Question: I have a basic file/folder structure on the Desktop where the "Test" folder contains "Folder 1", which in turn contains 2 subfolders:
- -
I am attempting to write a script which looks into each parent folder (, etc) and if it finds an subfolder, it will run a function and output the results into the subfolder.
I made a simple diagram to showcase this where if contains the relevant subfolders then the function will run; if does contain the subfolders then it's simply ignored:

I looked into the following posts but having some trouble:
- <URL>
The following is the script which seems to run happily, annoying thing is that it doesn't produce an error so this real noob can't see where the problem is:
'''
import os, sys
from os.path import expanduser
home = expanduser("~")
for subFolders, files in os.walk(home + "\Test\" + "\*Original\"):
if filename.endswith('.shp'):
output = home + "\Test\" + "\*Processed\" + filename
# do_some_function, output
'''
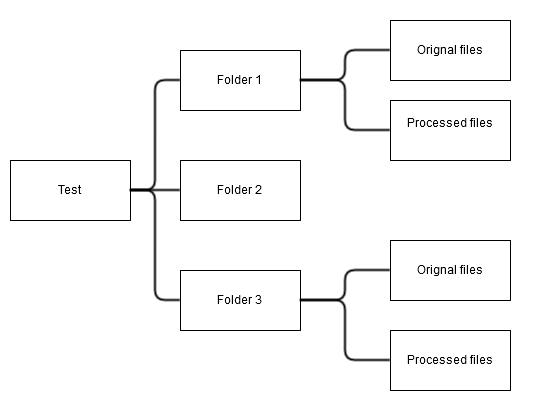
Answer: I guess you mixed something up in your 'os.walk()'-loop.
I just created a simple structure as shown in your question and used this code to get what you're looking for:
'''
root_dir = '/path/to/your/test_dir'
original_dir = 'Original files'
processed_dir = 'Processed files'
for path, subdirs, files in os.walk(root_dir):
if original_dir in path:
for file in files:
if file.endswith('shp'):
print('original dir: \t' + path)
print('original file: \t' + path + os.path.sep + file)
print('processed dir: \t' + os.path.sep.join(path.split(os.path.sep)[:-1]) + os.path.sep + processed_dir)
print('processed file: ' + os.path.sep.join(path.split(os.path.sep)[:-1]) + os.path.sep + processed_dir + os.path.sep + file)
print('')
'''
I'd suggest to only use wildcards in a directory-crawling script if you are REALLY sure what your directory tree looks like. I'd rather use the full names of the folders to search for, as in my script.
### Update: Paths
Whenever you use paths, take care of your path separators - the slashes.
On windows systems, the backslash is used for that:
'''
C:\any\path\you\name
'''
Most other systems use a normal, forward slash:
'''
/the/path/you/want
'''
In python, a forward slash could be used directly, without any problem:
'''
path_var = '/the/path/you/want'
'''
...as opposed to backslashes. A backslash is a special character in python strings. For example, it's used for the newline-command: '\n'
To clarify that you don't want to use it as a special character, but as a backslash itself, you either have to "escape" it, using another backslash: ''\\''. That makes a windows path look like this:
'''
path_var = 'C:\\any\\path\\you\\name'
'''
...or you could mark the string as a "raw" string (or "literal string") with a proceeding 'r'. Note that by doing that, you can't use special characters in that string anymore.
'''
path_var = r'C:\any\path\you\name'
'''
In your comment, you used the example 'root_dir = home + "\Test\\"'. The backslash in this string is used as a special character there, so python tries to make sense out of the backslash and the following character: '\T'. I'm not sure if that has any meaning in python, but '\t' would be converted to a tab-stop. Either way - that will not resolve to the path you want to use.
I'm wondering why your other example works. In '"C:\Users\me\Test\\"', the '\U' and '\m' should lead to similar errors. And you also mixed single and double backslashes.
When you take care of your OS path separators and trying around with new paths now, also note that python does a lot of path-concerning things for you. For example, if your script reads a directory, as 'os.walk()' does, on my windows system the separators are already processed as double backslashes. There's no need for me to check that - it's usually just hardcoded strings, where you'll have to take care.
And finally: The <URL>'.
### And finally: The home-directory
You use 'expanduser("~")' to get the home-path of the current user. That should work fine, but if you're using an old python version, there could be a bug - see: <URL>
So check if that home-path is resolved correct, and then build your paths using the power of the 'os'-module :-)
Hope that helps!